Field crop: tomato
Growth stage: 1
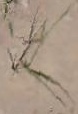
Species: cyperus